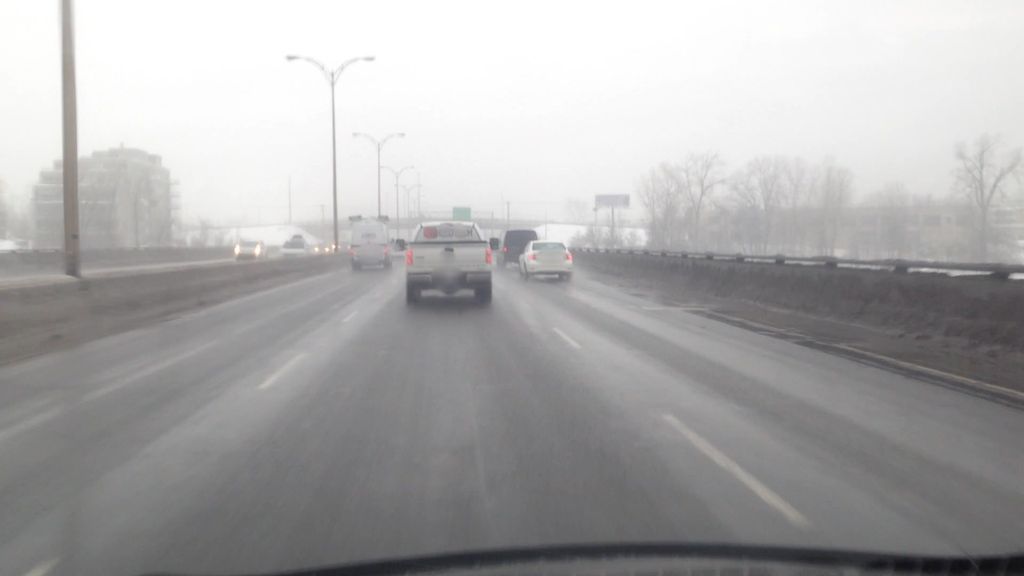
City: montreal